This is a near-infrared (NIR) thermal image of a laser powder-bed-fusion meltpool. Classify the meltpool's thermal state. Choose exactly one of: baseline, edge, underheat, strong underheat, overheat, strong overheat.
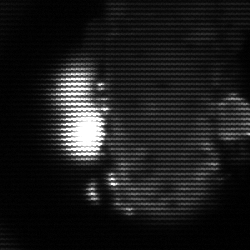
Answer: strong underheat